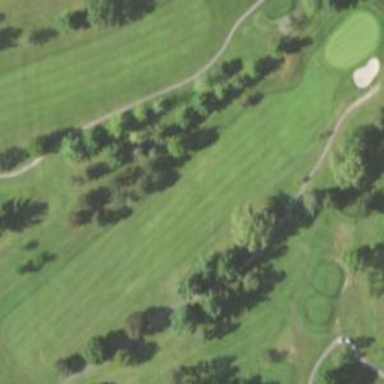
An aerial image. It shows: Scenic golf fairway.